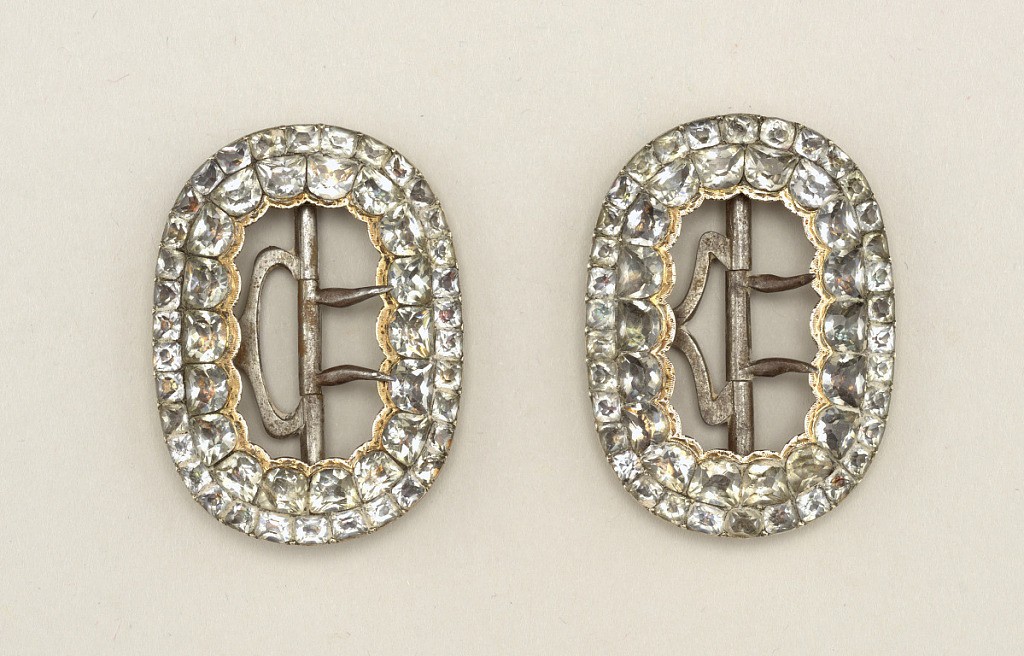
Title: Pair of knee buckles
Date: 18th century
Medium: Silver, gold, glass pastes, iron
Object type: Buckle
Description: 1A,B Lady's shoe buckles 2A,B Man's shoe buckles ???